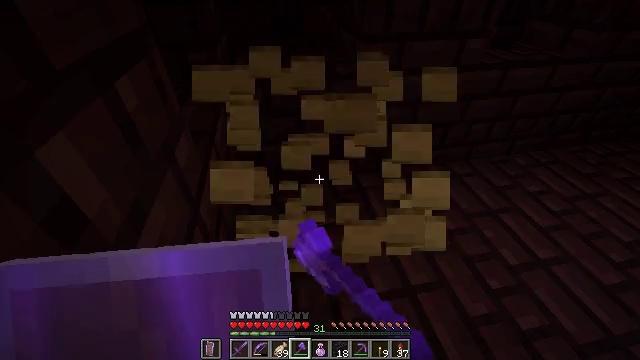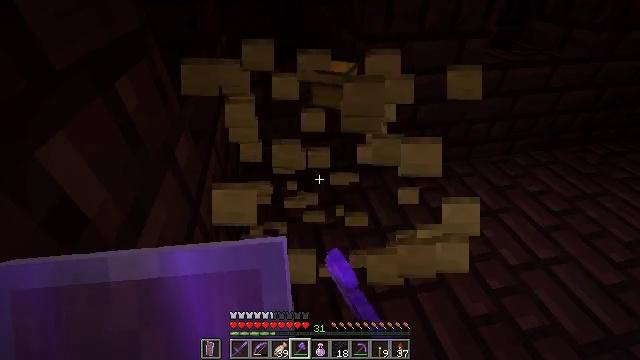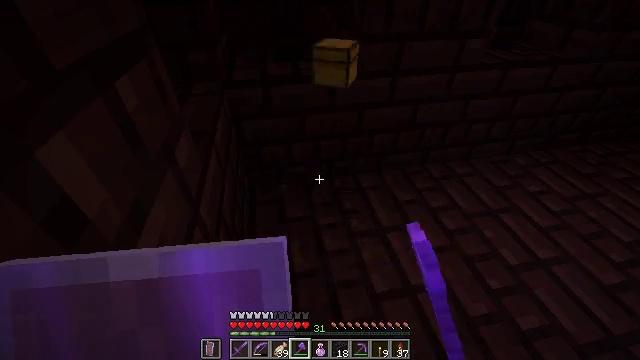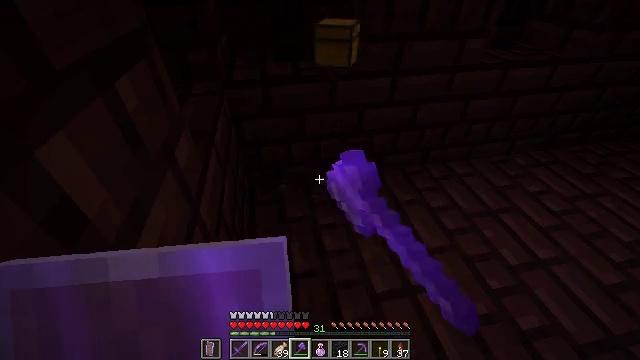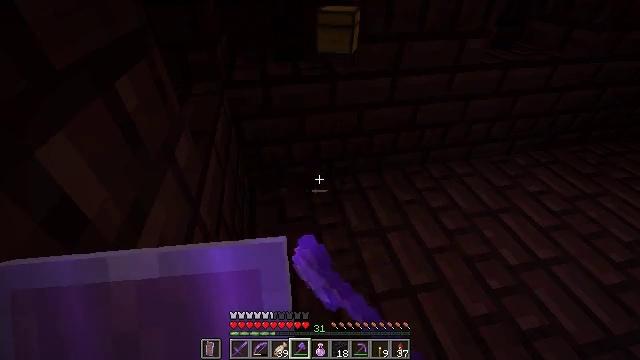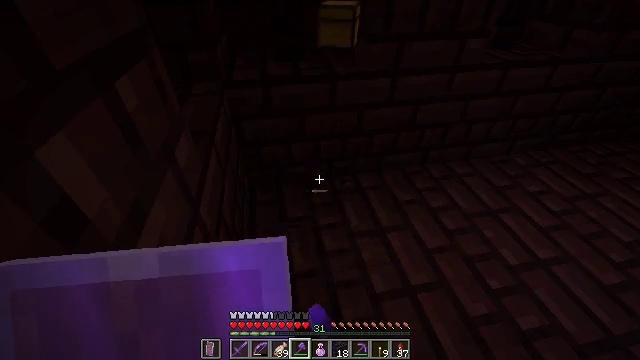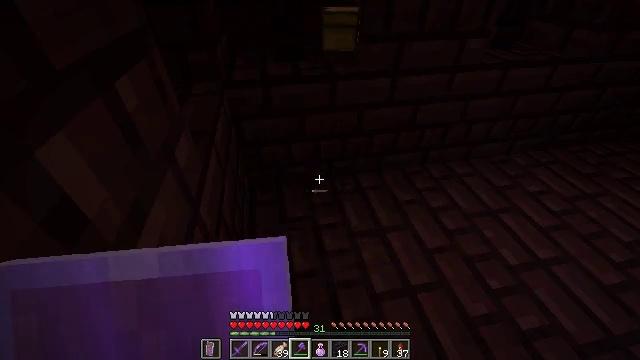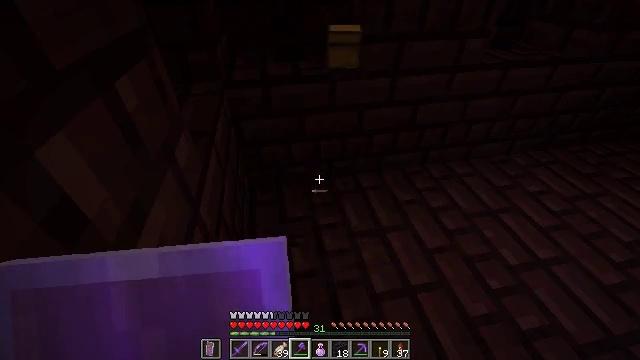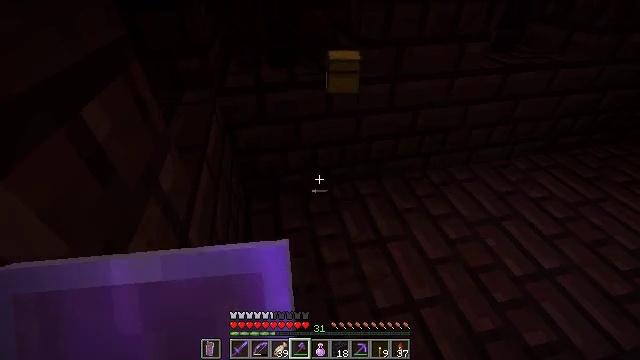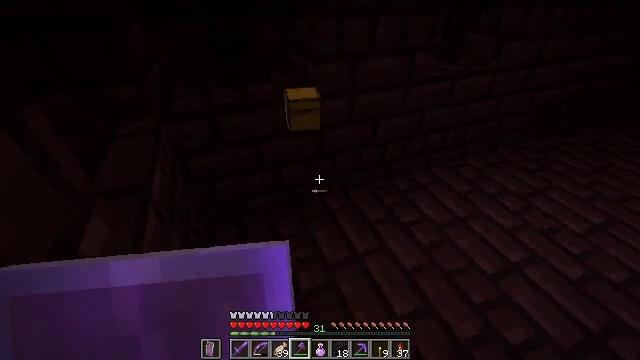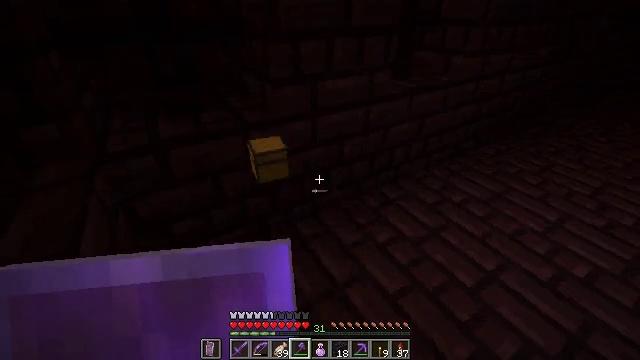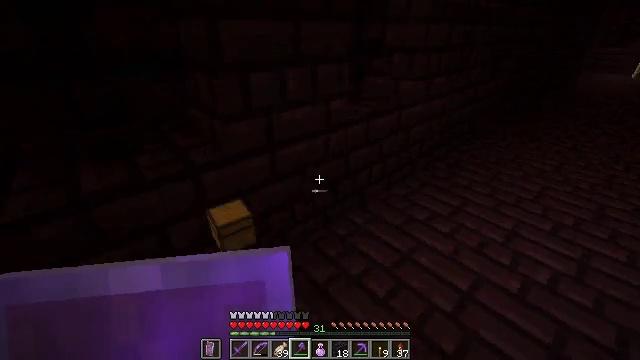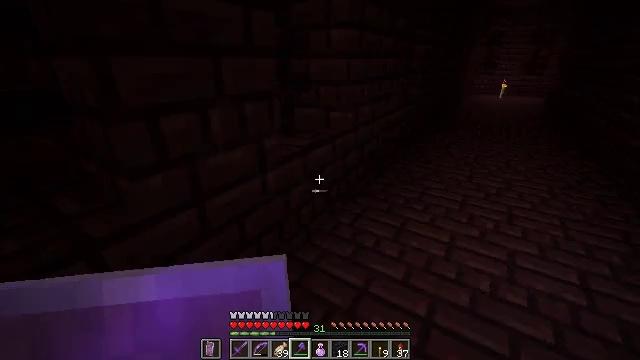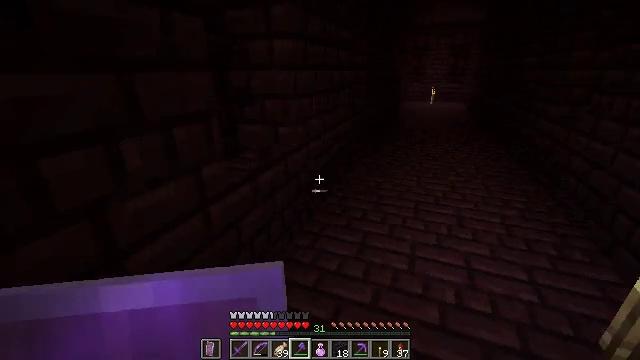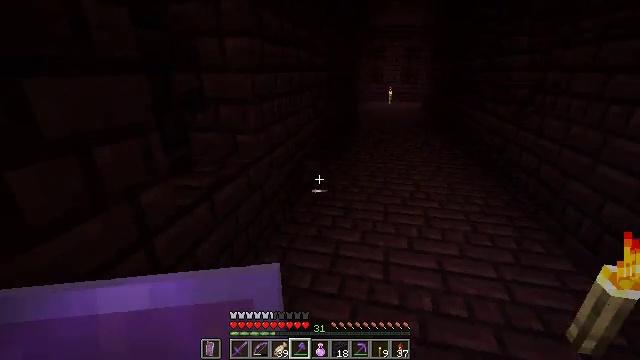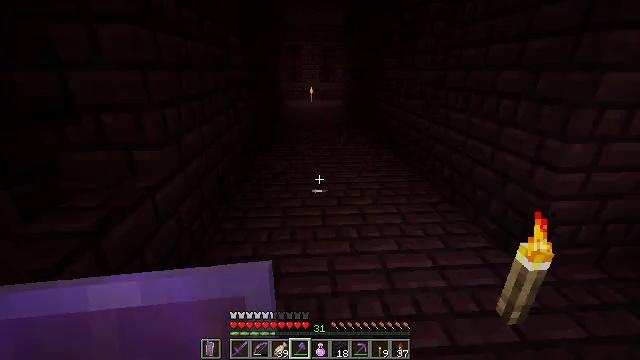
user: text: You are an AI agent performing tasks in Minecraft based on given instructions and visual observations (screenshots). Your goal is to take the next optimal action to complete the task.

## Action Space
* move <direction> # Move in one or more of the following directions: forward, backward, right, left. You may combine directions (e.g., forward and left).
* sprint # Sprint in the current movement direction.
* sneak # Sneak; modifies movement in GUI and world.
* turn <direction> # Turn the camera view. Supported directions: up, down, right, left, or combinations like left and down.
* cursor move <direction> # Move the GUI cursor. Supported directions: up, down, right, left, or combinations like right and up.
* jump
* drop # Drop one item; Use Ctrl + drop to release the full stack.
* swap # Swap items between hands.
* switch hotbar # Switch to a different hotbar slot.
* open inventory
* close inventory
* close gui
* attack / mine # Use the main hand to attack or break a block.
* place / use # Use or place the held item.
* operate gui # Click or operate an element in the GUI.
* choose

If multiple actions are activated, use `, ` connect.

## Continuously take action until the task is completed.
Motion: motion action
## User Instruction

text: Attack the nether bricks to collect them.
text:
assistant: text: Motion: attack / mine
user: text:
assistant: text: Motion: attack / mine
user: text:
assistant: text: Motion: attack / mine
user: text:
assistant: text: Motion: no_op
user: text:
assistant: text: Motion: no_op
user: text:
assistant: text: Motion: no_op
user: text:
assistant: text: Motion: no_op
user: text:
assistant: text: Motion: move forward
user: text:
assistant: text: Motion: move forward, turn right and up
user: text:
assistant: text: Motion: move forward, turn right and up
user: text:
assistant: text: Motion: move forward, turn right and up
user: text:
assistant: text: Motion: move forward, turn right and up
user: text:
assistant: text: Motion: move forward, turn right and up
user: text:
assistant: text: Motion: move forward, turn right
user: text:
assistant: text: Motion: move forward, turn right
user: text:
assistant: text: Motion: move forward and move right, turn right
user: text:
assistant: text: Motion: move forward and move right
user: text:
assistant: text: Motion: move forward and move right
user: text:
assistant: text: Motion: move forward and move right
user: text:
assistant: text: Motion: move forward, turn left
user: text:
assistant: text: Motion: move forward, turn left and up
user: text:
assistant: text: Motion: move forward, turn left
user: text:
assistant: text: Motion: move forward
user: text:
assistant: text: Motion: move forward
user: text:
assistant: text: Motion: move forward
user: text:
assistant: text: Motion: move forward
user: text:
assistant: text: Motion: move forward
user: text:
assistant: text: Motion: move forward
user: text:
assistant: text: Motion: move forward
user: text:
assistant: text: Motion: move forward